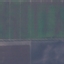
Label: AnnualCrop